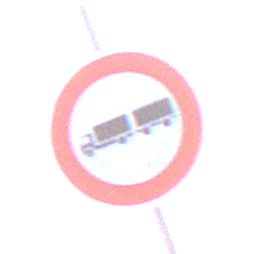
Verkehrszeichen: VerbotLastkraftwagenMitAnhaenger
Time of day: SunriseSunset
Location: Outdoor (Urban)
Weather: Clear
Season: NotSpecified
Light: Natural